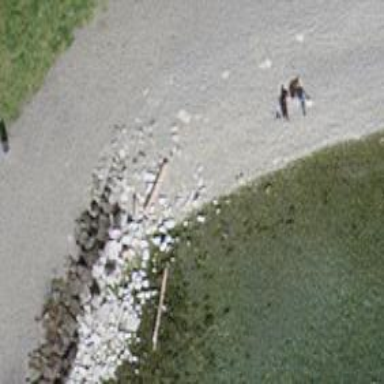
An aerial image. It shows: Beach with gravel surface.